Question: When I am adding date picker to my activity. It is added properly. Its date and month part are proper, but, the year part is showing the calendar. I am also getting this error -
'''
The following classes could not be found:
- CalendarView (Change to android.widget.CalendarView, Fix Build Path, Edit XML)
- DatePicker (Change to android.widget.DatePicker, Fix Build Path, Edit XML)
'''
here is the date picker code -
'''
<RelativeLayout xmlns:android="http://schemas.android.com/apk/res/android"
xmlns:tools="http://schemas.android.com/tools"
android:layout_width="match_parent"
android:layout_height="match_parent"
tools:context=".MainActivity" >
<DatePicker
android:id="@+id/datePicker1"
android:layout_width="wrap_content"
android:layout_height="wrap_content"
android:layout_alignParentTop="true"
android:layout_centerHorizontal="true" />
'''
This th the output I am getting(Please ignore volume image).

I want to add it to my app so that I can take input the date of birth from the user. But because of the year part (calendar) it is not looking good.
What can be the problem?Please help.
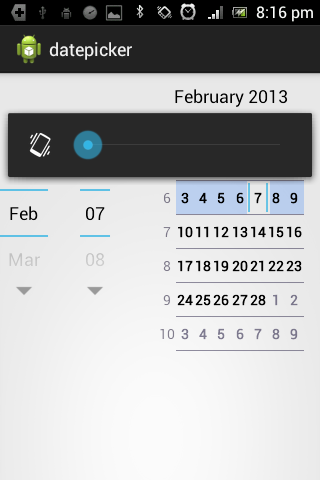
Answer: <URL> was added in API 11, so you cannot use it with a minimum SDK of API 8.
DatePicker has been around since API 1, so either the CalendarView error is creating this one or there is something else wrong in your XML. But I have no way of knowing the exact problem unless you post it...
---
I couldn't remember where I had seen that error before, but now I know where it is coming from:

This won't affect your app. The error simply means Eclipse cannot build a preview of DatePicker or CalendarView in your layout. The app will run fine (on an API 11+ device).